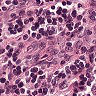
Metastatic tissue present: no